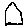
Label: house